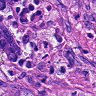
Metastatic tissue present: yes